Question: I am facing a weird problem which I've never seen before in typo3 version 6.0,
but right now I have to use typo3 4.5.29.
There's something wrong with the "record history", when I try to display change history of a page content, this is what I see:

Normally in the "Differences" column I would see the changes in green colored text and
the old values which were removed in red colored text, but I see some kind of number
which I don't even understand the meaning...
Anyone is facing the same thing ?
Thank you very much for your help.
Cindy
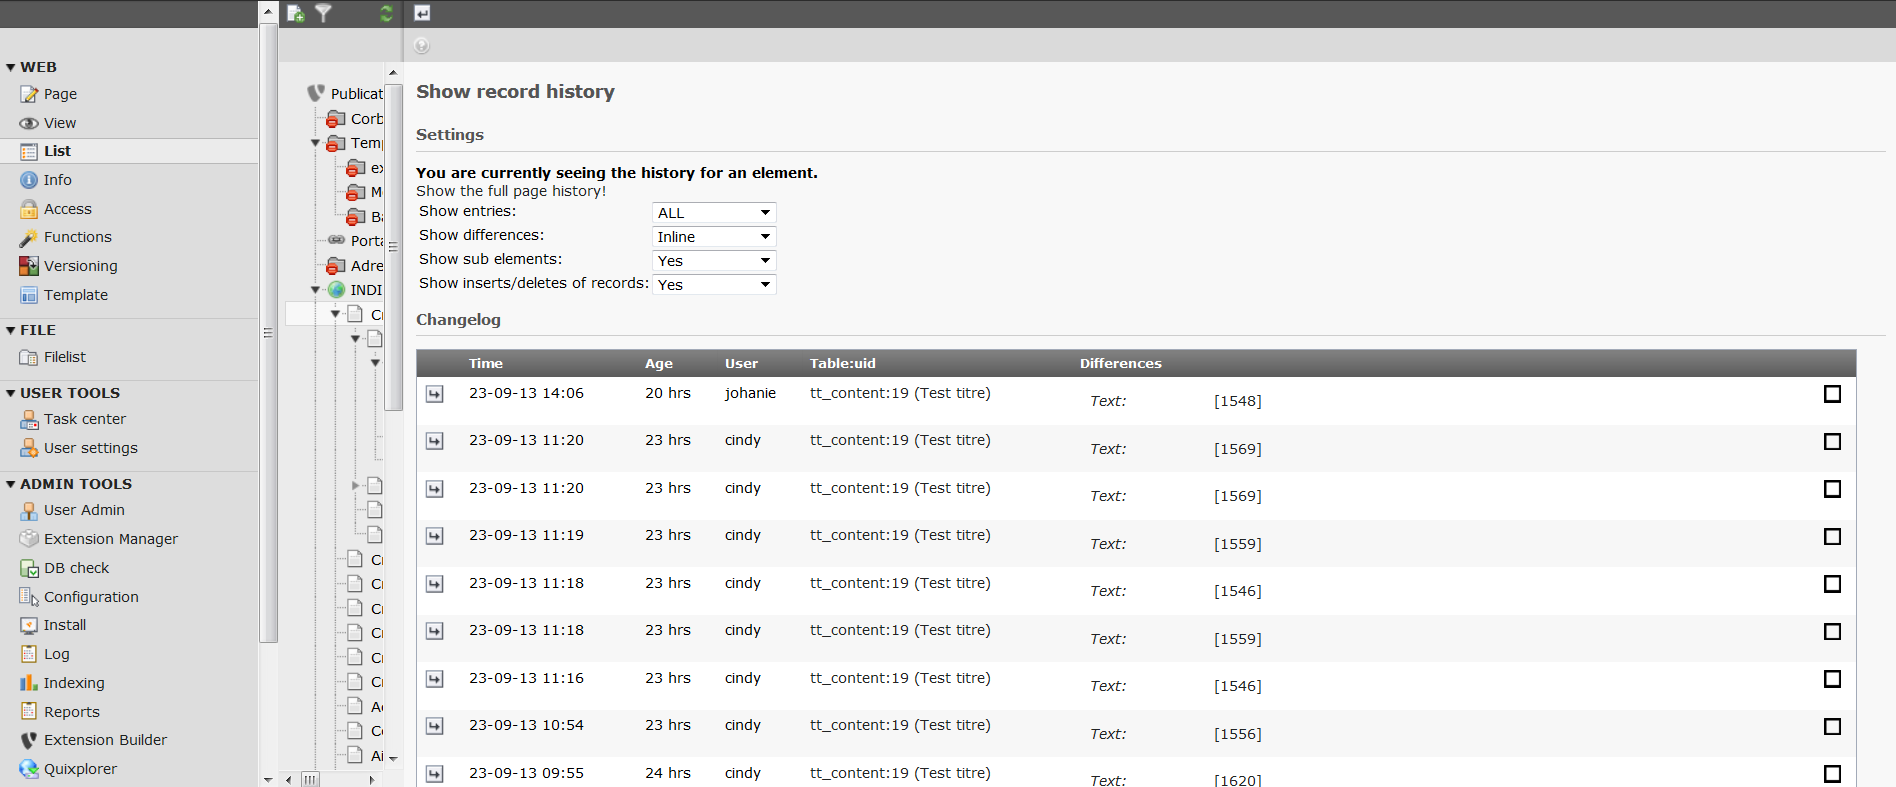
Answer: TYPO3 uses external software called "diff" for creating a coloured view of the difference. Have a look at t3lib/class.t3lib_diff.php for implementation details.
I guess $GLOBALS['TYPO3_CONF_VARS']['BE']['diff_path'] is set wrong or diff is not available.
, create an php-file somehow like this for testing purpose:
'''
<?php
$GLOBALS['TYPO3_CONF_VARS']['BE']['diff_path'] = '/usr/bin/'; // do not know your system
$file1 = '';
$file2 = '';
$cmd = $GLOBALS['TYPO3_CONF_VARS']['BE']['diff_path'] . ' ' . $file1 . ' ' . $file2;
$res = array();
echo exec($cmd, $res, $returnValue)
echo $res;
?>
'''
This file should output something like
'''
diff: missing operand
'''